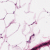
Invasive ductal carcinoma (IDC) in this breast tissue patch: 0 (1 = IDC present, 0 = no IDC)